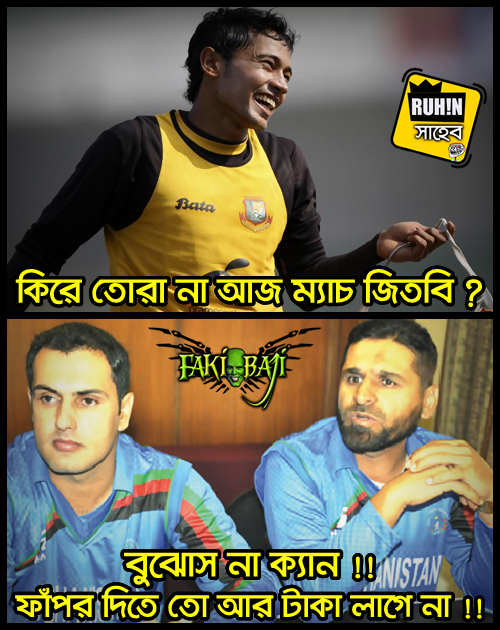
Caption: কিরে তোরা না আজ ম্যাচ জিতবি? বুঝোস না ক্যান!! ফাঁপর দিতে তো আর টাকা লাগে না!!
Label: non-hate